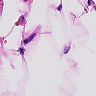
Metastatic tissue present: no